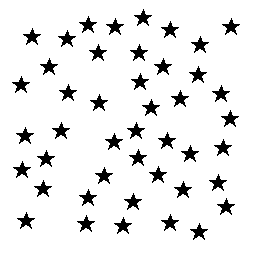
Squares: 0
Triangles: 0
Stars: 44
Total shapes: 44